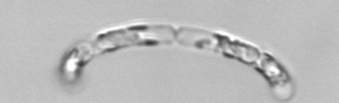
Label: Guinardia_striata